Field crop: maize
Growth stage: 2
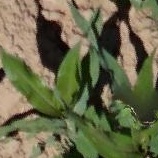
Species: maize